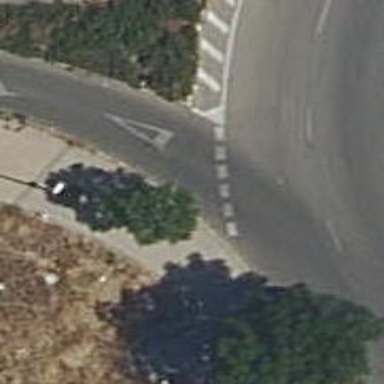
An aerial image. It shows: Road with "give way" sign.